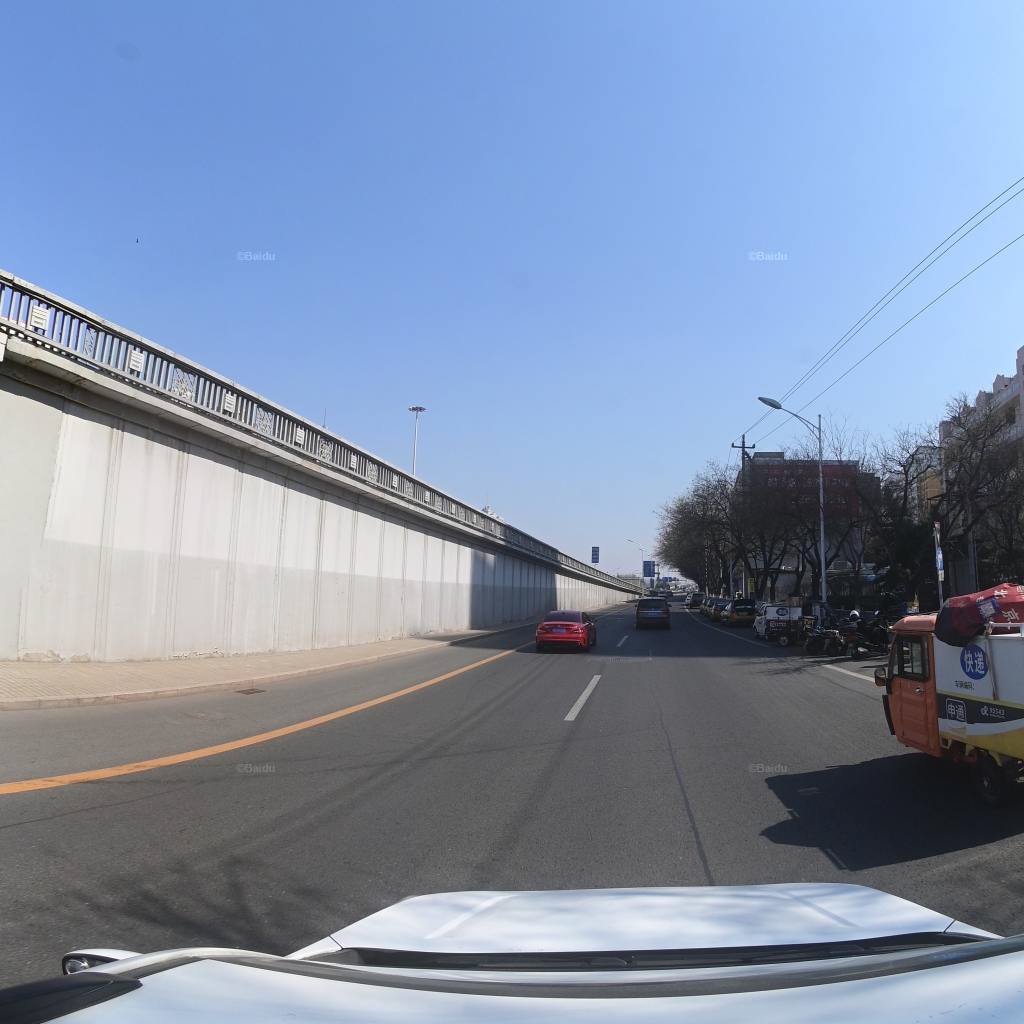
Region: Fengtai
Road damage annotations: longitudinal patch, manhole cover, longitudinal patch